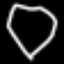
Label: diamond